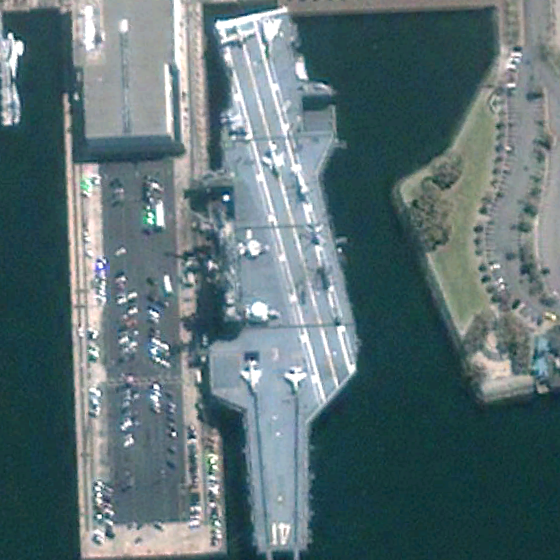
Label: aircraft_carrier